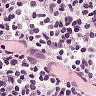
Metastatic tissue present: no